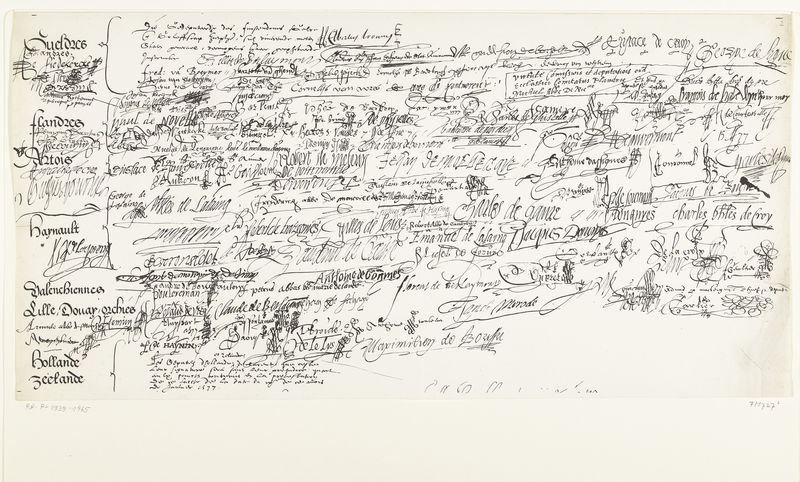
Titel: Tweede blad van de facsimile van het geschrift van de Unie van Brussel met handtekeningen
Künstler: Daniël Abrahams
Standort: Amsterdam
Institution: Rijksmuseum
Schlagwörter: schwarz, skizze, zeichnung, holland, schrift, papier, französisch, inschrift, schraffuren, text, entwurf, namen, urkunde, handschrift, europa, notiz, unterschriften, kringel, flandern, gekritzel, inkunabel, füller, stammbaum, klammern, tex, abstammung, unterstrichen, kritzeln, hollande, lille, seeland, querbeet, zeeland, zeelande